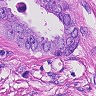
Metastatic tissue present: yes